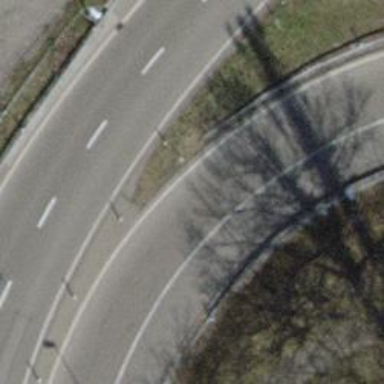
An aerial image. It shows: Asphalt motorway link.